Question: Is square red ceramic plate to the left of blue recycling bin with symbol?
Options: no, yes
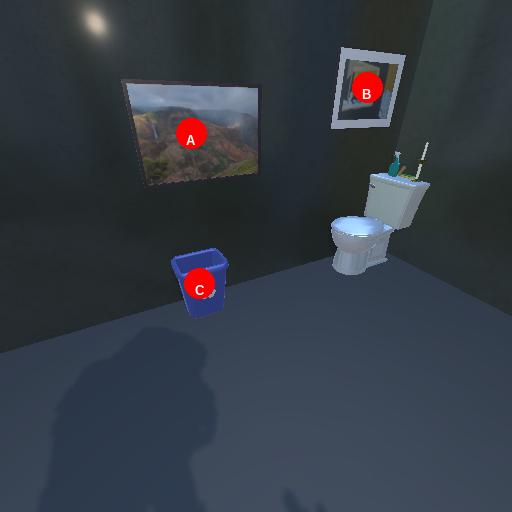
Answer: no